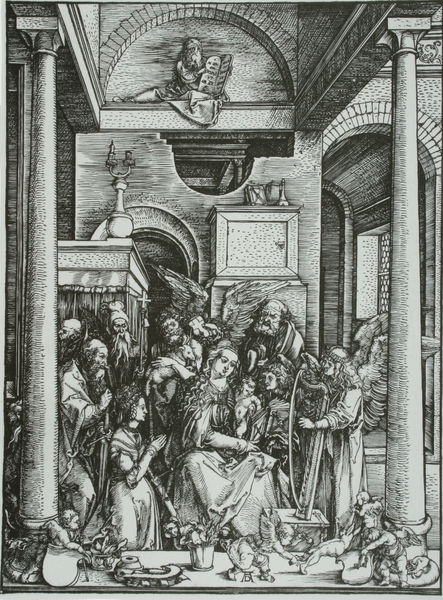
Titel: Das Marienleben - Die Verherrlichung der Jungfrau
Künstler: Albrecht Dürer
Institution: (Seriendruck)
Schlagwörter: flügel, gott, gruppe, mann, weiß, frauen, menschen, blumen, fenster, frau, grau, männer, raum, schwarz, säule, säulen, zeichnung, zimmer, gebäude, haus, tuch, ansammlung, leute, bart, bärte, trinken, alte, architektur, bibel, federn, rahmen, sockel, vollbart, innenraum, instrument, vorhang, brüstung, kirche, haare, interieur, stoff, gewänder, kind, mutter, personen, musik, locken, kinder, engel, krug, putto, vase, schrank, bogen, perspektive, zwei, studie, giebel, grafik, graphik, türe, baby, bank, figuren, rundbogen, essen, spielen, dichter, glatze, bett, zofe, leuchter, balken, durchgang, stube, hoch, halle, fluchtlinien, foto, bögen, wände, nische, tusche, lamm, moses, buch, kreuz, palast, kohle, mauerwerk, druck, jungfrau, schwarzweiss, schraffur, radierung, stich, kupfer, illustration, schwert, knien, schraffiert, bleistift, speisen, flur, beten, gebet, entwurf, bleiglas, kapitelle, buchdruck, rustika, gesims, obergaden, christus, jesus, jesus christus, pieta, fluchtpunkt, christlich, knieend, kniend, mittelalter, rundbögen, andacht, fensterbank, schwingen, gebote, baldachin, tempel, heilige, mittelpunkt, dorisch, dürer, anbeten, harfe, jünger, amor, putten, maria, kupferstich, madonna, magdalena, anbetung, betend, jesu, mutter gottes, putti, schrein, durchbrochen, sakral, kandelaber, josef, joseph, geburt, krippe, erlöser, öffnungen, gottesmutter, tympanon, nischen, alten, durchgänge, heilige familie, jesuskind, dreifaltigkeit, kniende, stifter, tafeln, albrecht dürer, tieren, gabriel, abraham, mose, evangelium, zeugen, anbetend, gesetzestafeln, kreus, gegliedert, messias, trinität, gottessohn, sohn gottes, zehn gebote, unsere liebe frau, heilige maria, gesetzestafel, christkind, kobolde, durchlässig, docker, kindern, snbeten, weuß, schwinge, madonna mit dem kind, interiör, romanische architektur, heiligen könige, eten, d"rer, christkönig, heilland, erretter, jesus von nazaret, gottesgebärerin, maria von nazaret, flügellocken, kniende personen